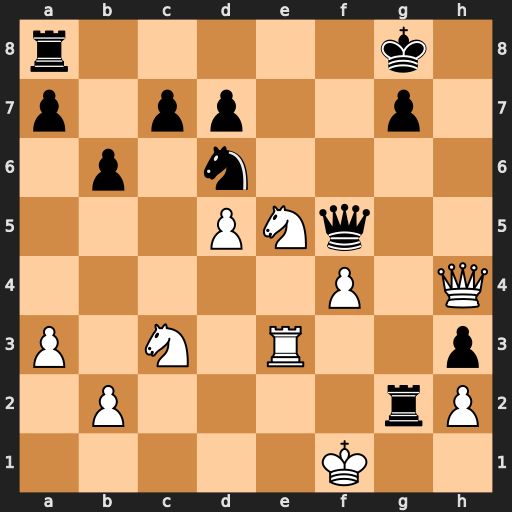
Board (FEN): r5k1/p1pp2p1/1p1n4/3PNq2/5P1Q/P1N1R2p/1P4rP/5K2
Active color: w
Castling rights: -
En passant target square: -
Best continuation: Rxh3 Nf7 Kxg2